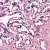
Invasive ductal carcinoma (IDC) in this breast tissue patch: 1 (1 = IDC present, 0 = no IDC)